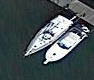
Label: Civil_yacht